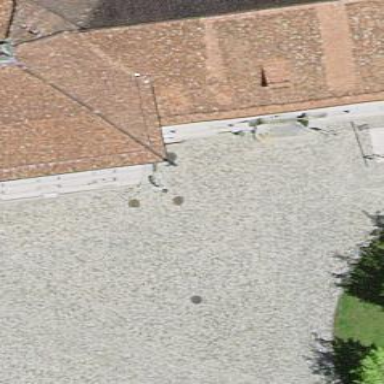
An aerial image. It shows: The building has roof tiles with pyramidal shape.